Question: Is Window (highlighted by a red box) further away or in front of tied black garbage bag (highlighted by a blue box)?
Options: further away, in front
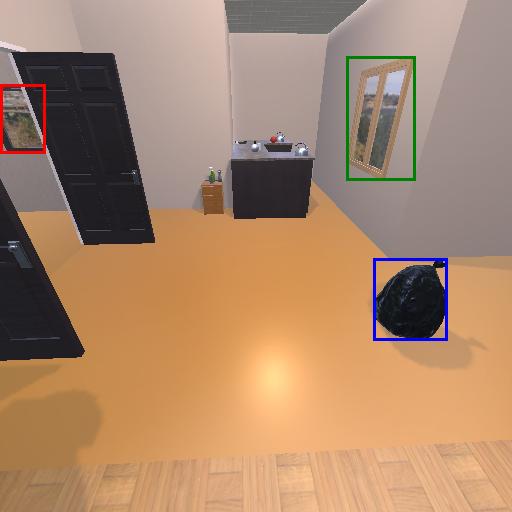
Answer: further away